Modality: CBCT
Slice 3 of 69
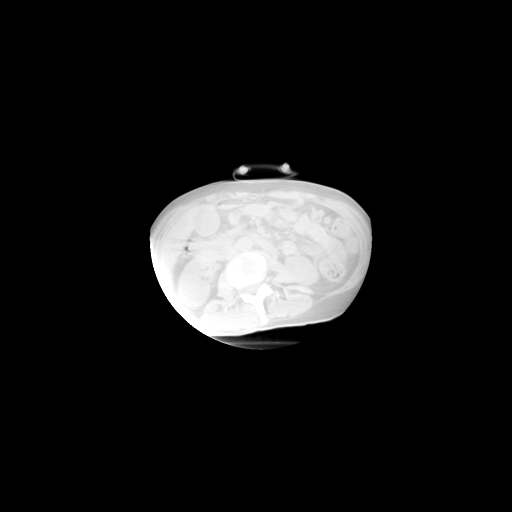